Question: I am plotting boxplots from this data:
'''
MY_LABEL MY_REAL MY_CATEGORY
1 [POS] .56 POS
1 [POS] .57 POS
1 [POS] .37 POS
2 [POS] .51 POS
1 [sim v] .65 sim v
...
'''
I'm using ggplot2:
'''
ggplot( data=myDF, aes( x=MY_LABEL, y=MY_REAL, fill=MY_CATEGORY ) ) +
scale_colour_manual( values=palette ) +
coord_flip() +
geom_boxplot( outlier.size = 0 )
'''
This works fine, and groups the boxplots by the field 'MY_CATEGORY':

I'd like to do 2 things:
1) To improve the clarity of this plot, I'd like to add separators between the various blocks, i.e. between 'POS' and 'sim v', between 'sim v' and 'C', etc (see the ugly red lines in the plot).
I've been struggling with 'geom_vline' with no luck.
Alternatively, I'd like to add blank space between the blocks.
2) If I print this plot in grayscale, I can't distinguish the different blocks. I'm trying to force a different palette with:
'''
scale_colour_manual( values=c("black","darkgray","gray","white") )
'''
Again, no luck, the plot doesn't change at all.
What would you suggest to do?
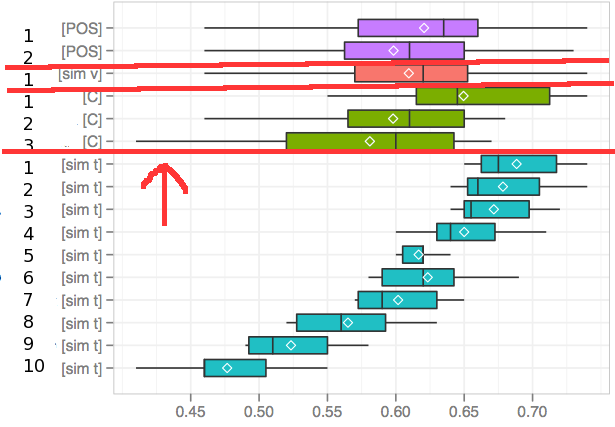
Answer: Would this work for you?
'''
require(ggplot2)
mtcars$cyl2<- ifelse(mtcars$cyl > 4, c('A'), c('B'))
p <- ggplot(mtcars, aes(factor(cyl), mpg))
p + geom_boxplot() + facet_grid(. ~ cyl2, scales = "free", space = "free")
'''
would give something like this,